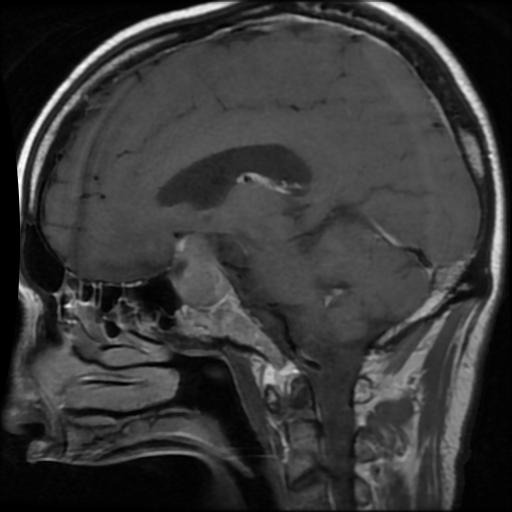
Label: pituitary